Question: I just started using VS2013 Express for Windows, but I'm more used to VS2008.
When an exception is thrown in my program, I see the following window:

I get no more information. If I click break, I have no way to even find out what type of exception was thrown again. In older versions, I was able to click "Details" and open a property window. At least, if I closed it, I was able to open the exception details again by hilighting the problem line while the execution was still paused.
Is there any way to get the old functionality, or at least an equivalent? This makes it much harder to debug without the full information.
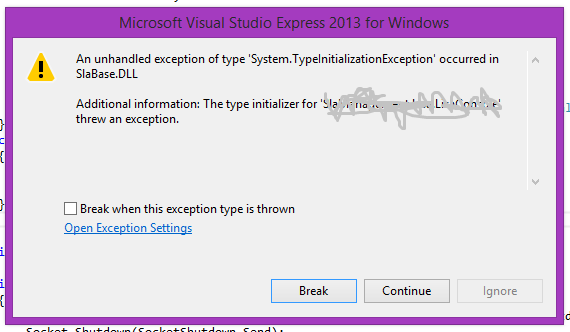
Answer: Looks like a known problem in 2012/2013 (Express edition):
<URL>
Good luck!